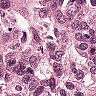
Metastatic tissue present: yes